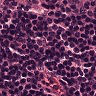
Metastatic tissue present: no